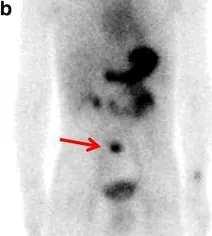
20 min.
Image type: radiology (scintigraphy)